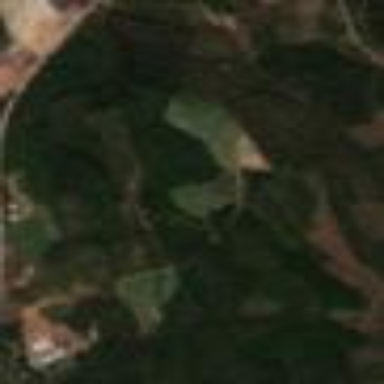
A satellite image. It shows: Forest area.